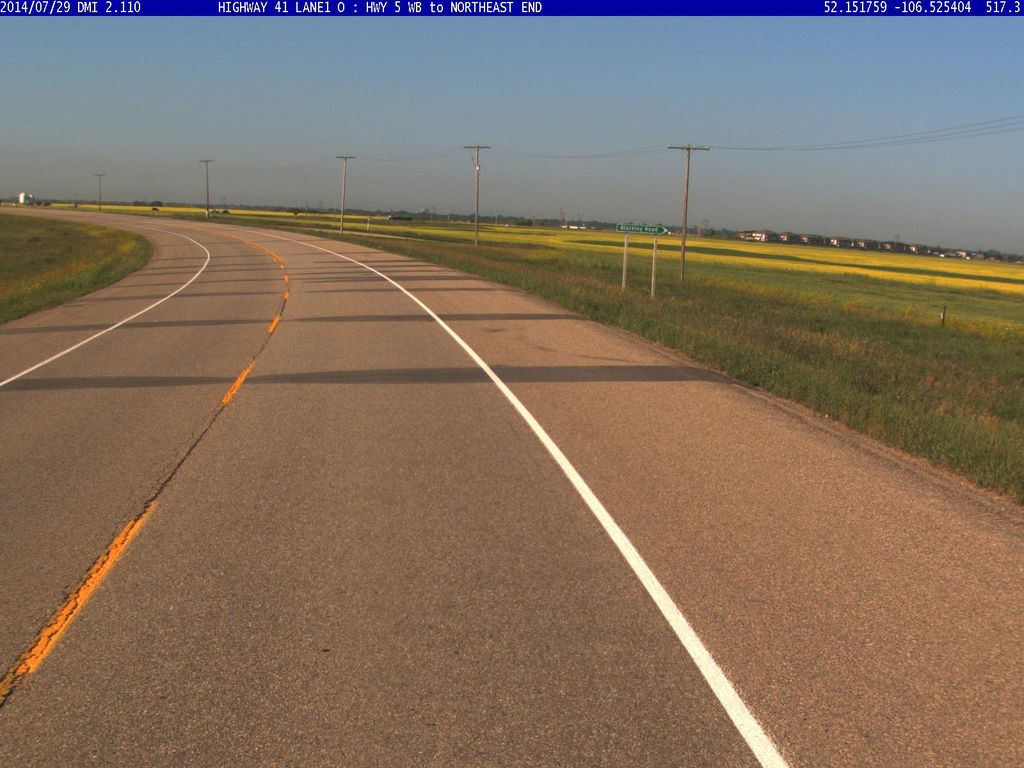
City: saskatoon